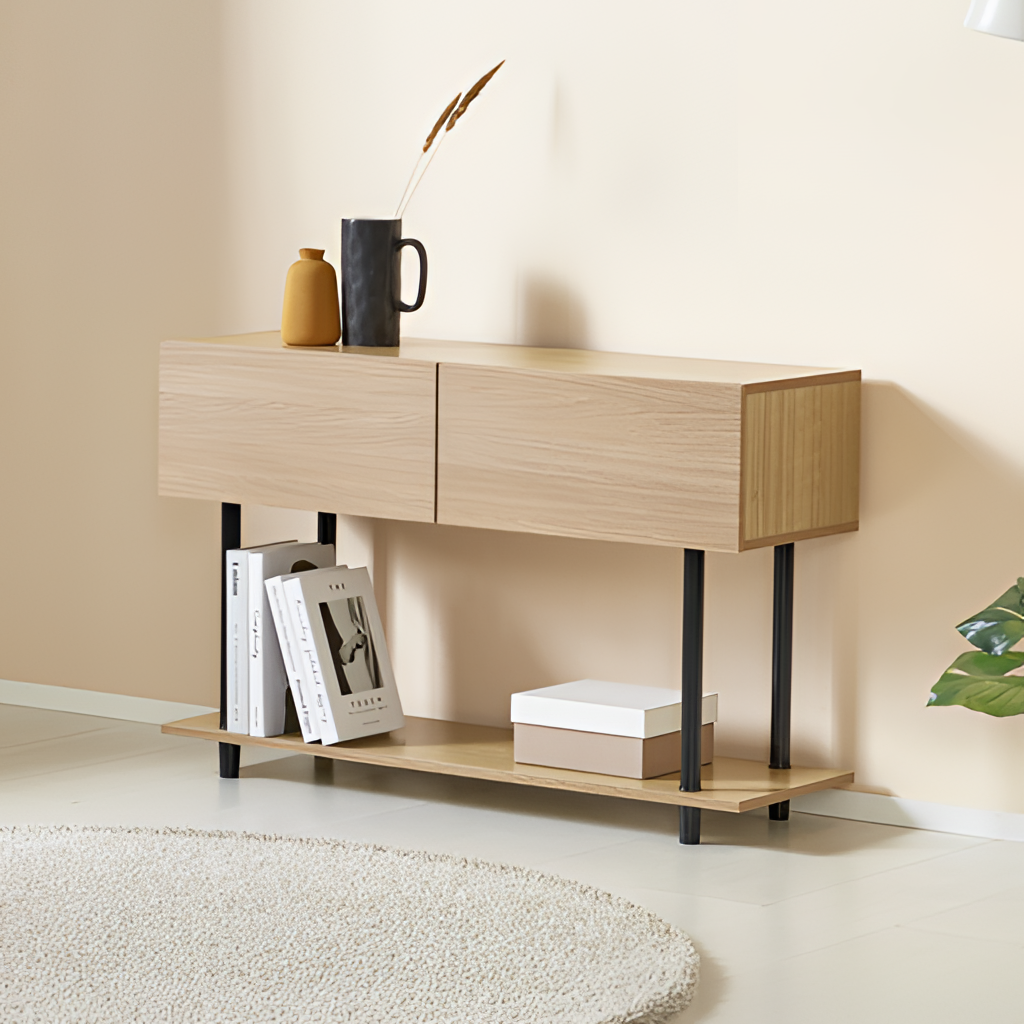
living room, light brown wood console table, tile flooring, with large square pattern, minimalist, paint wallpaper, with solid pattern